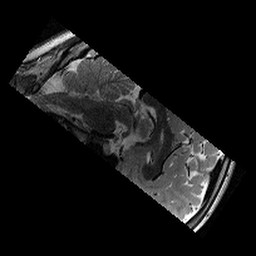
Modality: T2w
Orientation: sagittal
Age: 9
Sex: male
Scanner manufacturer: siemens
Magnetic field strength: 3 T
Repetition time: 9.23 s
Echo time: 0.067 s